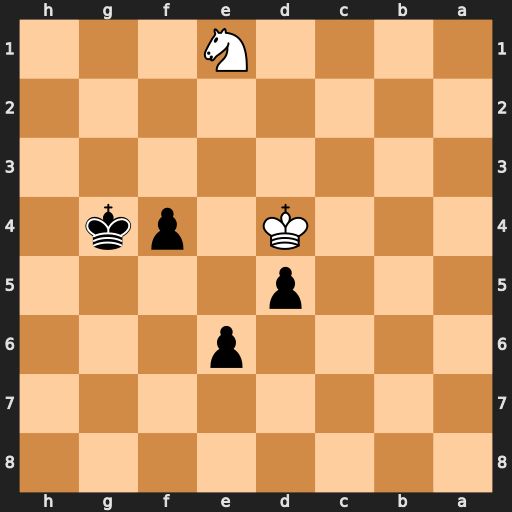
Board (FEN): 8/8/4p3/3p4/3K1pk1/8/8/4N3
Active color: b
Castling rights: -
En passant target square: -
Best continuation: Kg3 Nd3 f3 Ke3 e5